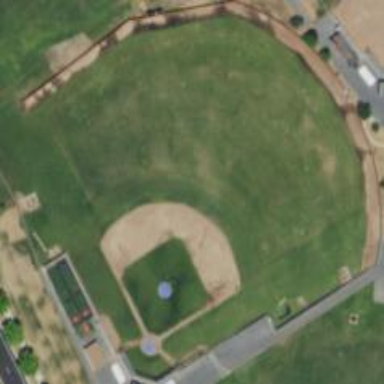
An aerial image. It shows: Grass baseball pitch for leisure and sport.